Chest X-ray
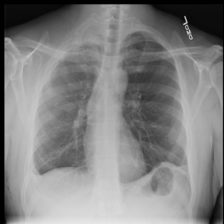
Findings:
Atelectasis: negative
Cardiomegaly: negative
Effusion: negative
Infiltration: negative
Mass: negative
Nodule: negative
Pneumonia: negative
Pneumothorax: negative
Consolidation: negative
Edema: negative
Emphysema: negative
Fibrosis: negative
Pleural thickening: negative
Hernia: negative